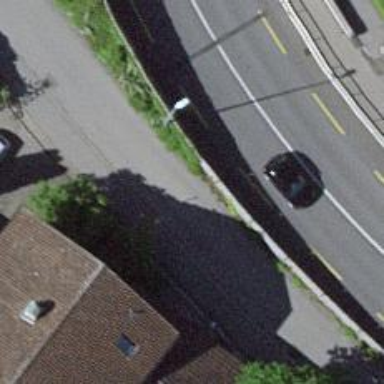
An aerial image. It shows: Bollard.